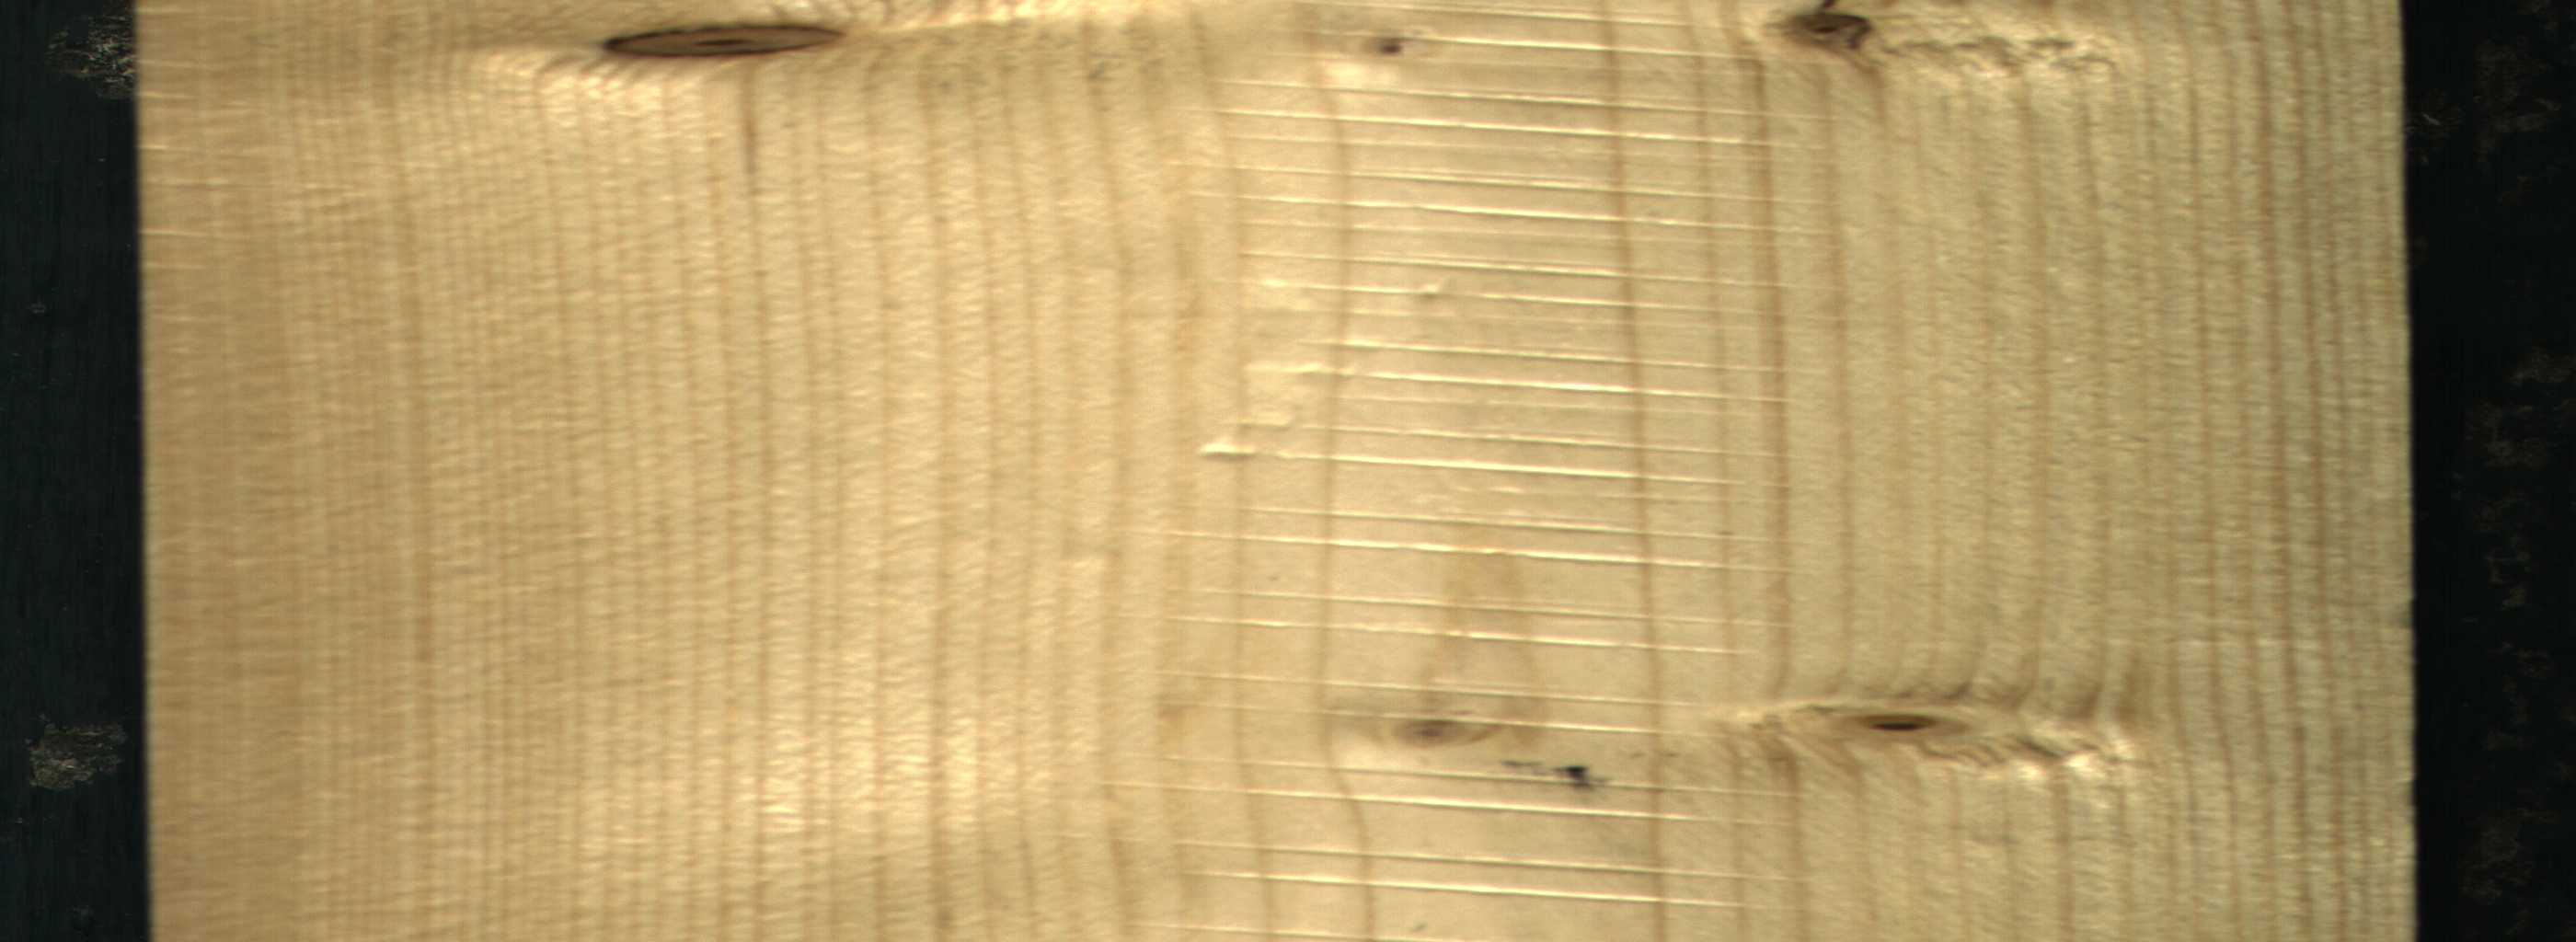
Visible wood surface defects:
Dead_Knot
Dead_Knot
Live_Knot
Live_Knot
Live_Knot